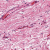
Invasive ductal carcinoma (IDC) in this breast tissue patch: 0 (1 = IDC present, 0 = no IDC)